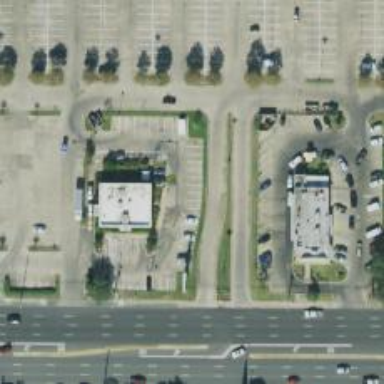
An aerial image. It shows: Parking space.